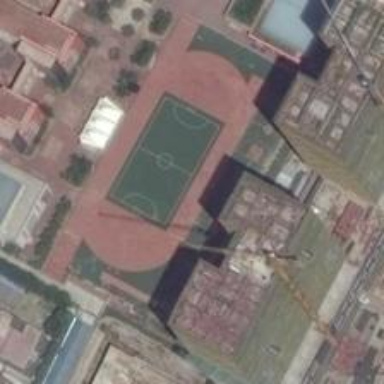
A playground with a white podium is in use while some high-rise buildings aside are under construction .